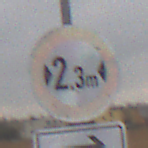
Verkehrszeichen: TatsaechlicheBreite2Komma3
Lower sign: RichtungsangabeDurchPfeile5
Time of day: Midday
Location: Outdoor (RoadRail)
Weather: Overcast
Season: NotSpecified
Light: Natural